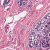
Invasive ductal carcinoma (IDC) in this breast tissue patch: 0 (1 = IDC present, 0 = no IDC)